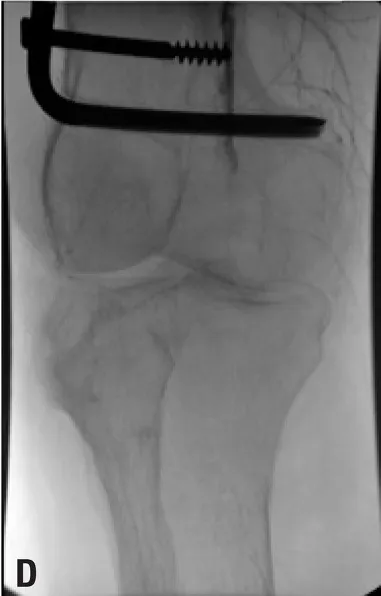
Digital subtraction angiography. (B and C) Thrombectomy catheter placed intra-thrombus.
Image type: radiology (x_ray)